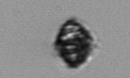
Label: Kryptoperidinium_triquetrum